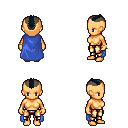
a pixel art fantasy rpg character, female body template, human, tanned skin, blue cape, gold greaves, raven short mohawk hairstyle, bracelets, four views (front, back, left, right), 2x2 character sprite sheet, small pixel art, hard edges, no anti-aliasing